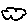
Label: cloud